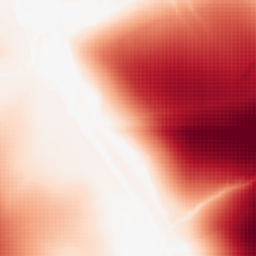
Category: morphological
Decomposition family: rolling_ball
Decomposition parameters: radius: 200
Upsampling method: sinc_blackman
Upsampling parameters: scale: 2
kernel_size: 4
Upsampling scale: 2